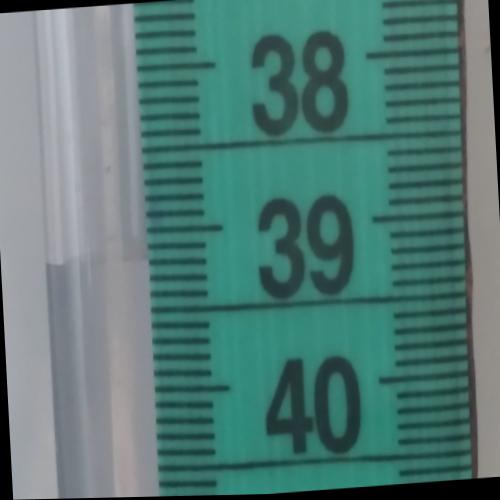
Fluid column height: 39.2 cm